Question: I built a little Tic-Tac-Toe game in winforms using nothing but layout panels, buttons and labels. Each game has 2 players, and each player is associated with a mark and color. When a player claims a field (clicks a button on a grid), that button's 'BackColor' is changed to that player's color.
What I'd like to do now is have the open fields in the grid become a semi-transparent shade of a player's color while the cursor is over a field.
For some reason, this isn't working for my buttons:
'''
Public Class FieldButton
Inherits Button
' ... Omitting for brevity '
Private _mouseIn As Boolean
Protected Overrides Sub OnMouseEnter(e As EventArgs)
MyBase.OnMouseEnter(e)
_mouseIn = True
End Sub
Protected Overrides Sub OnMouseLeave(e As EventArgs)
MyBase.OnMouseLeave(e)
_mouseIn = False
End Sub
Public Overrides Property BackColor As Color
Get
If Field.HasOwner Then
Return Field.Owner.Color
ElseIf _mouseIn Then
Return Color.FromArgb(16, Presenter.Game.CurrentPlayer.Color)
End If
Return MyBase.BackColor
End Get
Set(value As Color)
MyBase.BackColor = value
End Set
End Property
Private Shared ReadOnly FullPen As New Pen(Brushes.Black, 3)
Private Shared ReadOnly SemiTransparentPen As New Pen(Color.FromArgb(64, Color.Black), 3)
Protected Overrides Sub OnPaint(pevent As PaintEventArgs)
MyBase.OnPaint(pevent)
If Field.HasOwner Then
PaintMark(pevent.Graphics, pevent.ClipRectangle, Field.Owner.Mark, FullPen)
ElseIf _mouseIn And Not Presenter.Game.IsGameOver Then
PaintMark(pevent.Graphics, pevent.ClipRectangle, Presenter.Game.CurrentPlayer.Mark, SemiTransparentPen)
End If
End Sub
' ... '
End Class
'''
In the above code, 'Field' is another object that represents a field in the grid. Each field has an 'Owner', which is set to the player that claimed the field (or null).
Anyway, the line that is supposed to do the magic:
'''
Return Color.FromArgb(16, Presenter.Game.CurrentPlayer.Color)
'''
Has the following result:

It might be a little difficult to see due to the illusion created by the semi-transparent mark, but the button background color 'FromArgb(16, ...)' is the same as the buttons with alpha channel 255.
What am I not doing right?
Turns out that the button's 'FlatButtonAppearance.MouseOverBackColor' property takes precedence over the button's 'BackColor' when 'FlatStyle = FlatStyle.Flat'.
I don't think that explains why my button was still showing purple on mouse-over. I'm guessing that 'MouseOverBackColor' defaults to the current backcolor, but ignores the alpha channel.
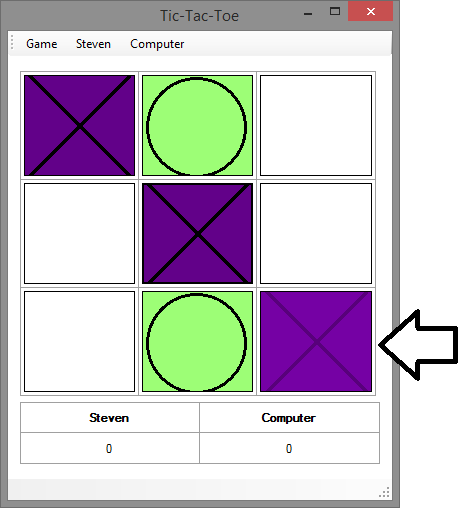
Answer: Research says this should work for you, add it to your buttons constructor;
'''
this.SetStyle(ControlStyles.SupportsTransparentBackColor, true)
'''
<URL>
<URL>